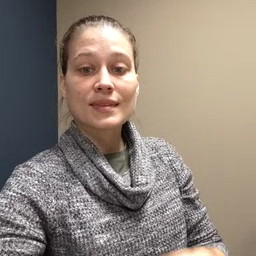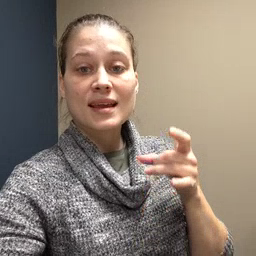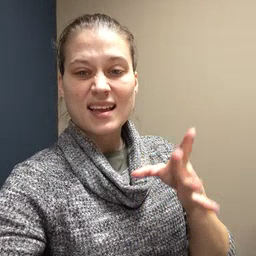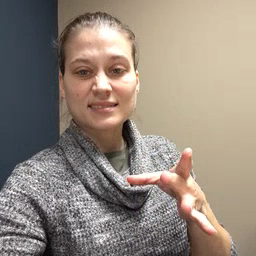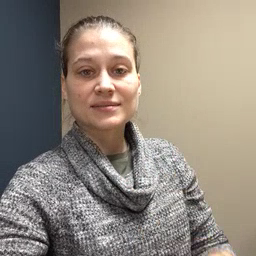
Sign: hate